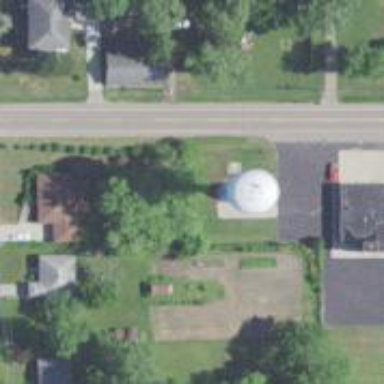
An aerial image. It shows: Water tower that is man-made.